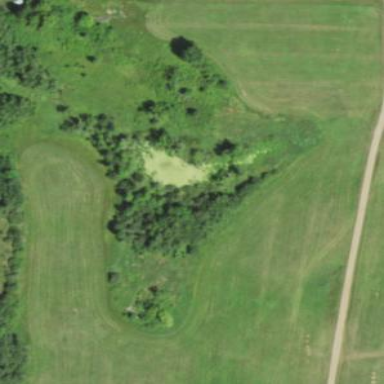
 perfect for leisurely sports activities."